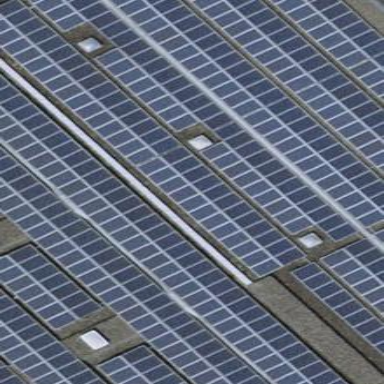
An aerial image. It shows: Solar power generator using photovoltaic panels.